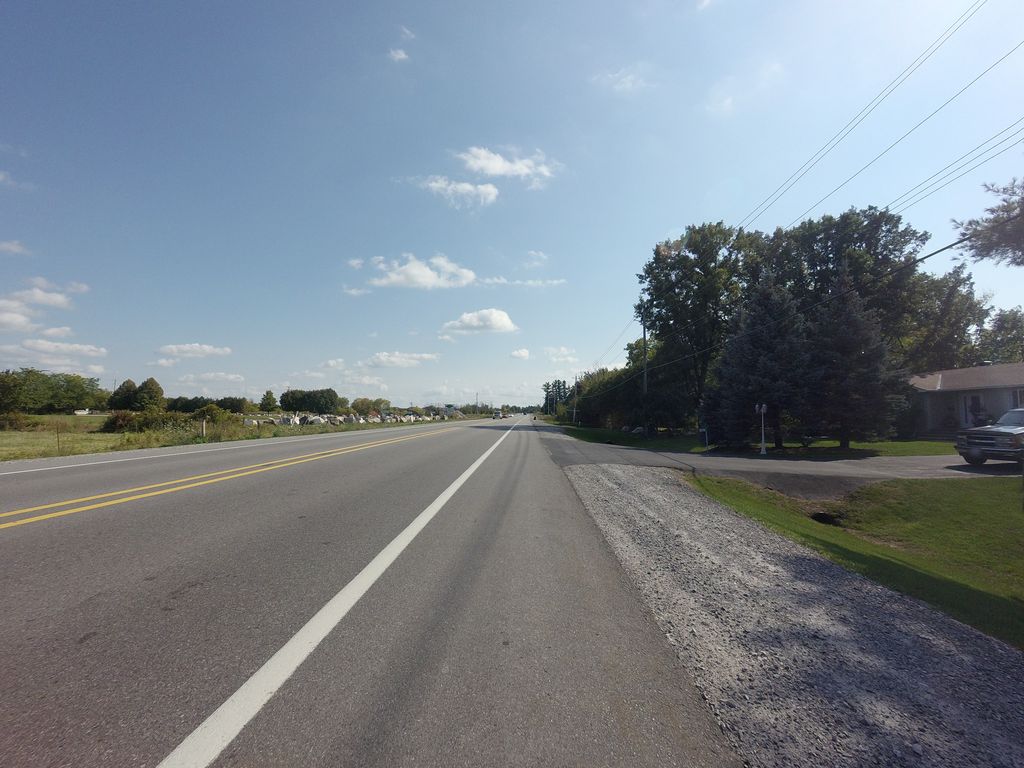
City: ottawa-gatineau